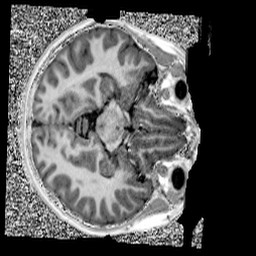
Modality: UNIT1
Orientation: axial
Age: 9
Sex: female
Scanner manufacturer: siemens
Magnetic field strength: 3 T
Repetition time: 4 s
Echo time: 0.00303 s